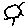
Label: sun